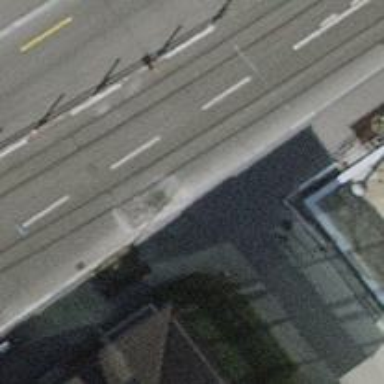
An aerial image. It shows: Tram level crossing on the railway.